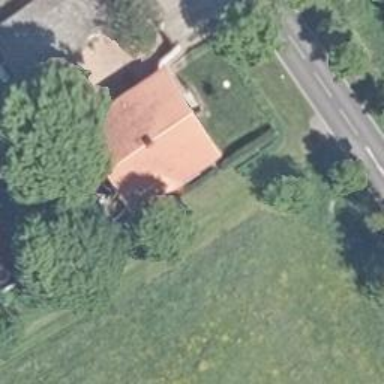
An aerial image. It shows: Simple and straightforward house.